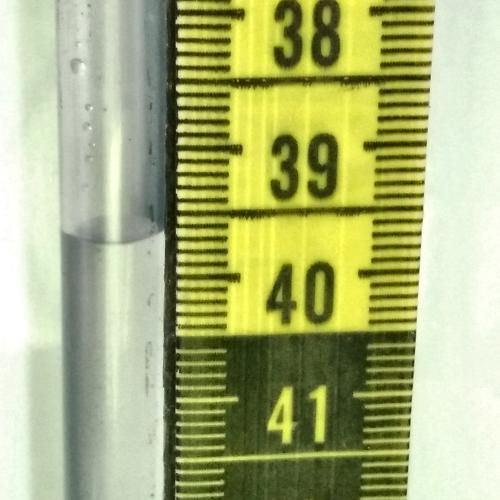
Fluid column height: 39.7 cm